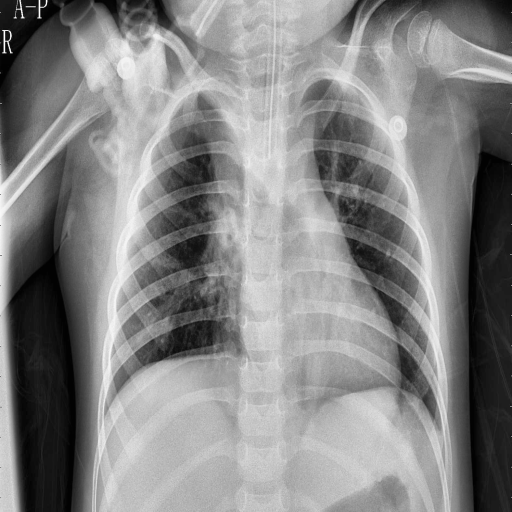
Finding: PNEUMONIA